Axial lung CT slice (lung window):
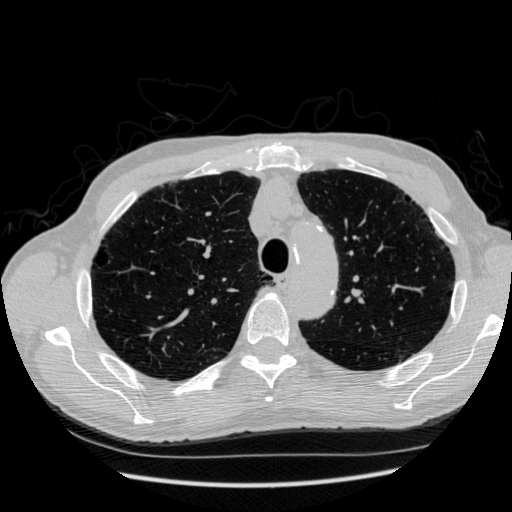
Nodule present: no